Field crop: maize
Growth stage: 2
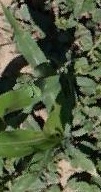
Species: maize